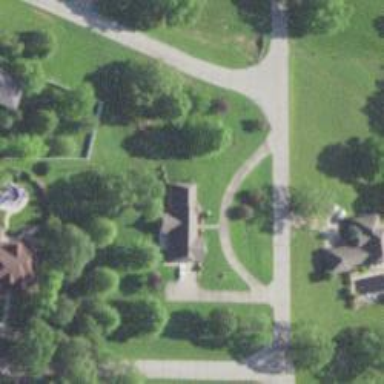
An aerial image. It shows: Driveway.